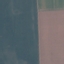
Land use / land cover class: AnnualCrop